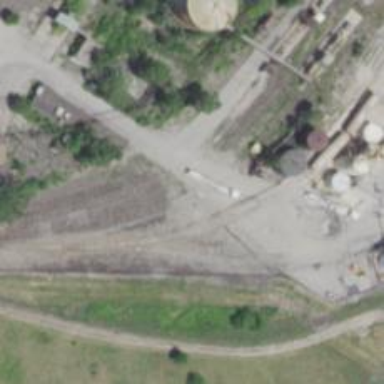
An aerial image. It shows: Abandoned railway.